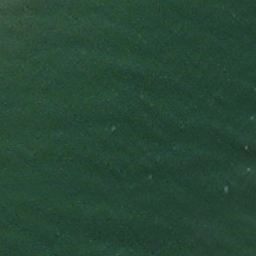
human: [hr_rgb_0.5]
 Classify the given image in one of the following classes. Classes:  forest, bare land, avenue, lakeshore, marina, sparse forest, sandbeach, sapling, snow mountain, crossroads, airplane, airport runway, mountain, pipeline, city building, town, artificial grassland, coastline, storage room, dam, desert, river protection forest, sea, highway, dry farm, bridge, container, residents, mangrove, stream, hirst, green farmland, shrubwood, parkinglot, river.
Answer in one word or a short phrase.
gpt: sea